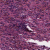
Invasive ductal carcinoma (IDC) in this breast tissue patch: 0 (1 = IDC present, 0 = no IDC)